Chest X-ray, PA view. Patient: 56 years old, sex M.
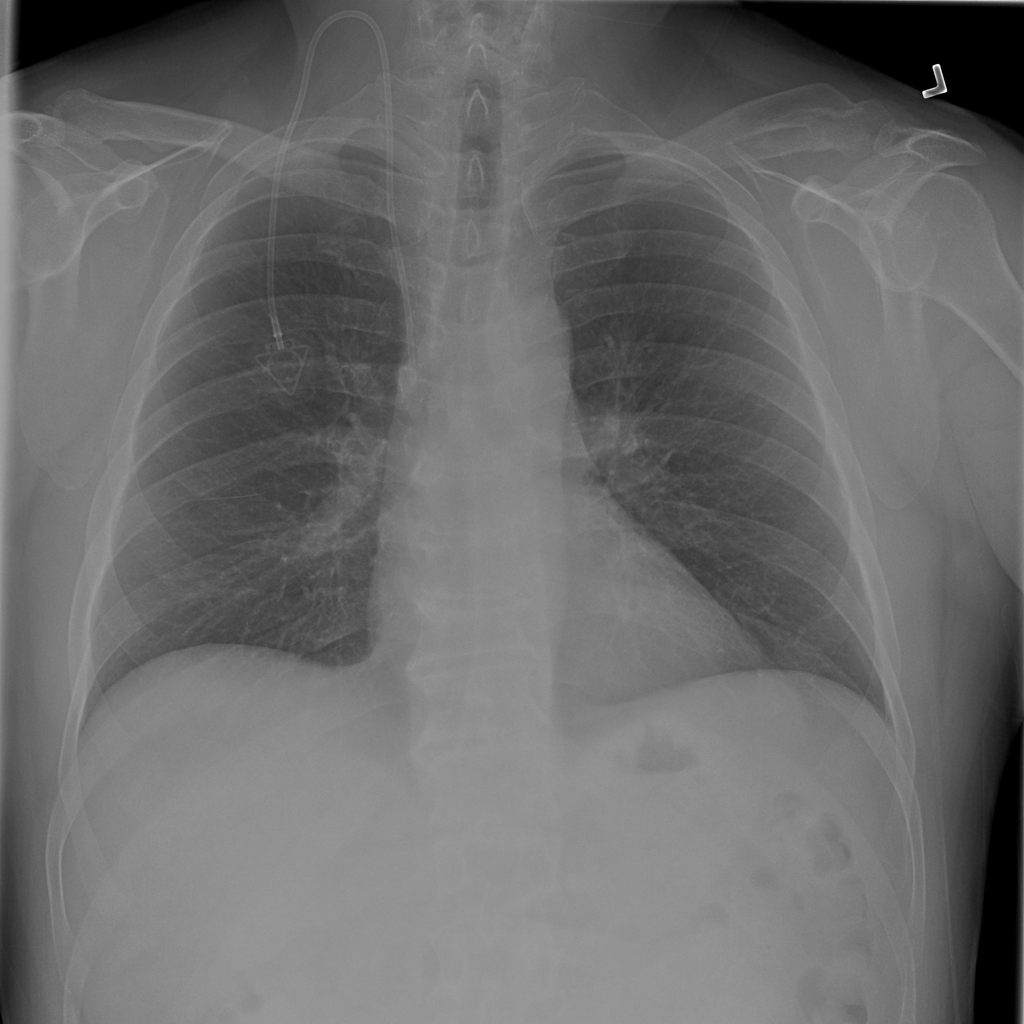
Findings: No Finding